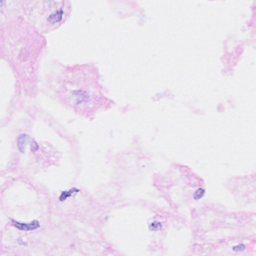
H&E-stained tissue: Breast